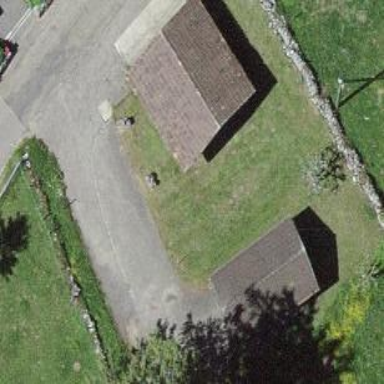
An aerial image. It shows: Garage building.